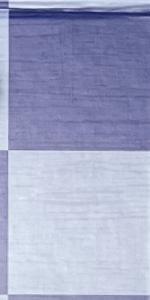
Label: Empty